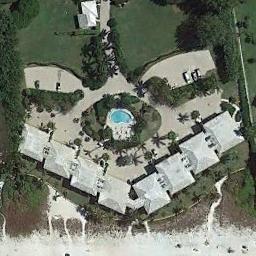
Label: dense_residential